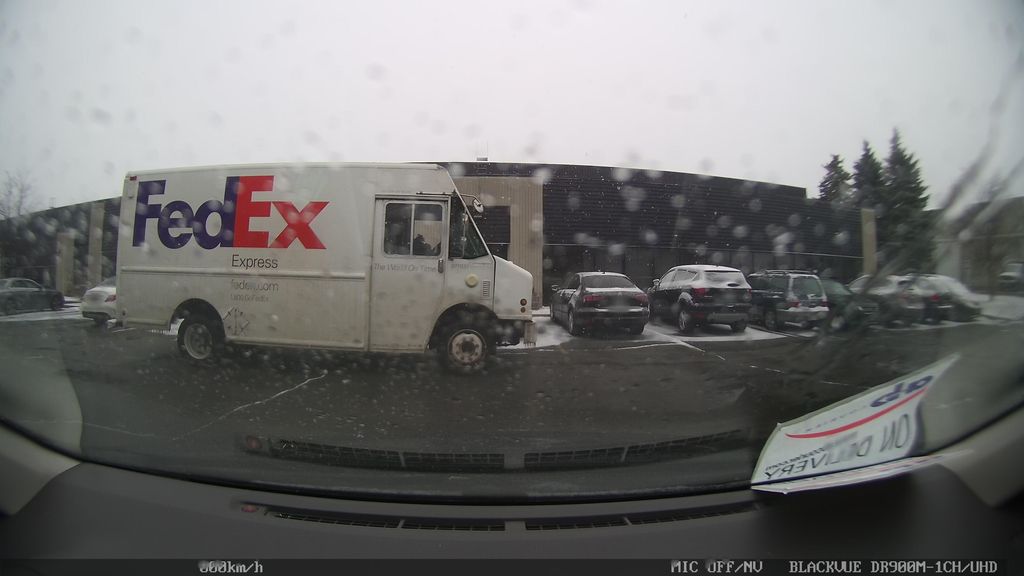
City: toronto